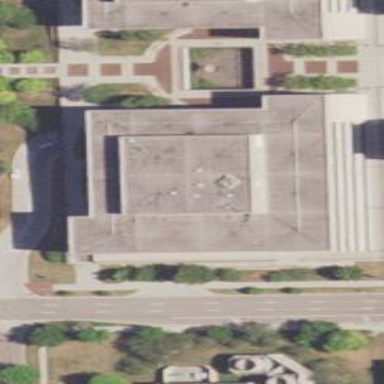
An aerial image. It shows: Government office building.